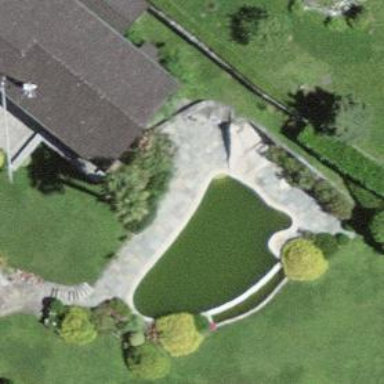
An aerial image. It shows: Swimming pool located in leisure land.